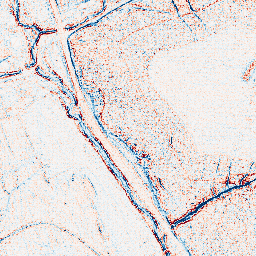
Category: classical
Decomposition family: uniform
Decomposition parameters: size: 3
Upsampling method: area
Upsampling parameters: scale: 2
Upsampling scale: 2